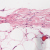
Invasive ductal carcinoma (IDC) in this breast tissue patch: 0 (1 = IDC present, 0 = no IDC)